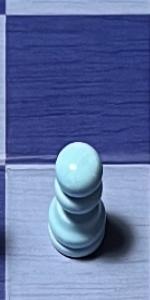
Label: Pawn_White